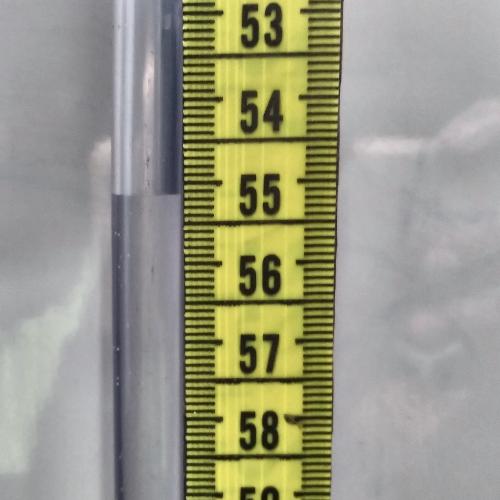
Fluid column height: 55.1 cm